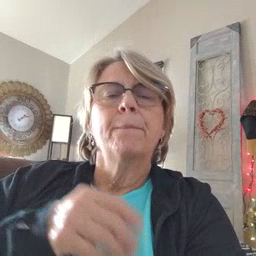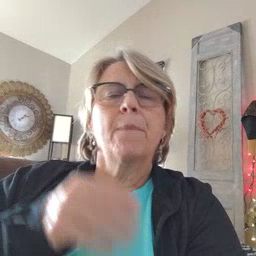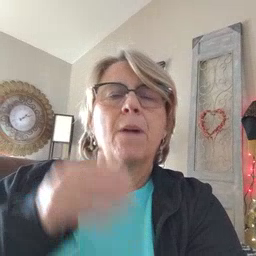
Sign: mom